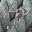
Label: 7